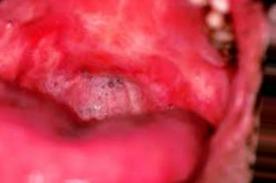
Condition: Mouth Ulcer